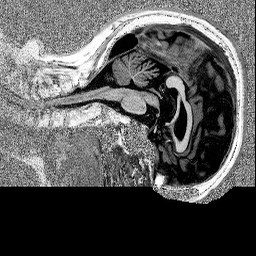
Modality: MP2RAGE
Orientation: sagittal
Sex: female